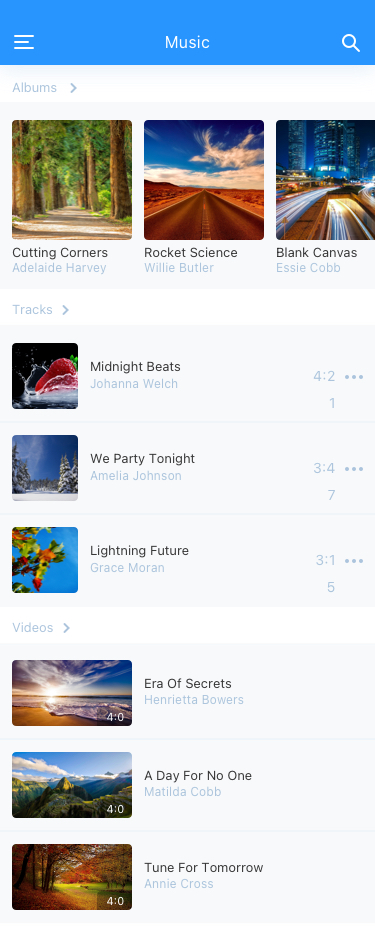
Text in this UI design:
Albums
Tracks
Videos
Cutting Corners
Adelaide Harvey
Rocket Science
Willie Butler
Blank Canvas
Essie Cobb
Midnight Beats
Johanna Welch
4:21
We Party Tonight
Amelia Johnson
3:47
Lightning Future
Grace Moran
3:15
4:09
Era Of Secrets
Henrietta Bowers
4:09
A Day For No One
Matilda Cobb
4:09
Tune For Tomorrow
Annie Cross